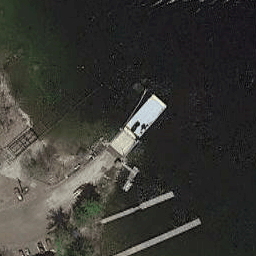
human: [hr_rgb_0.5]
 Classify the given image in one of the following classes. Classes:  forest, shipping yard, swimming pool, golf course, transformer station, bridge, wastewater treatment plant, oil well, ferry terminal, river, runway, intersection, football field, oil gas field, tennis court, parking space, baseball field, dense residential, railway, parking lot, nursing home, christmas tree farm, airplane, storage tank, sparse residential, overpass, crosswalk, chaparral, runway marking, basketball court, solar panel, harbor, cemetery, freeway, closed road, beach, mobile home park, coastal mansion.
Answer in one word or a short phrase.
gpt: ferry terminal